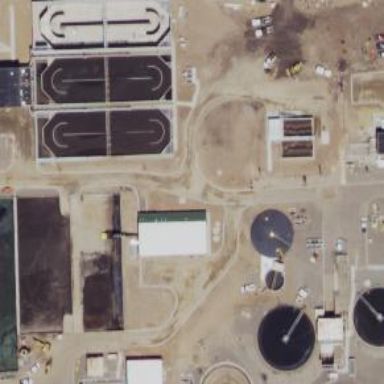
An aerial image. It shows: Old wastewater plant.